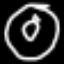
Label: donut